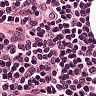
Metastatic tissue present: no